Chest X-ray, PA view. Patient: 55 years old, sex M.
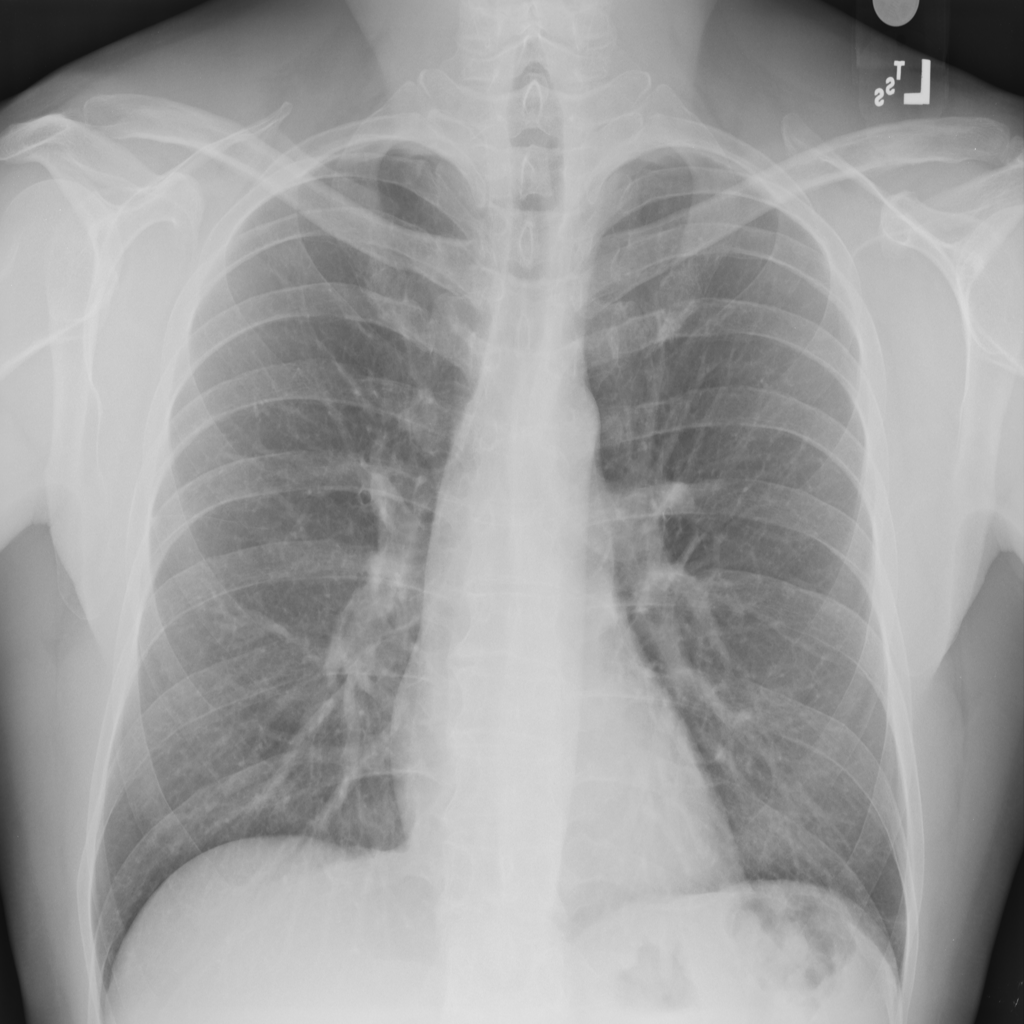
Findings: No Finding